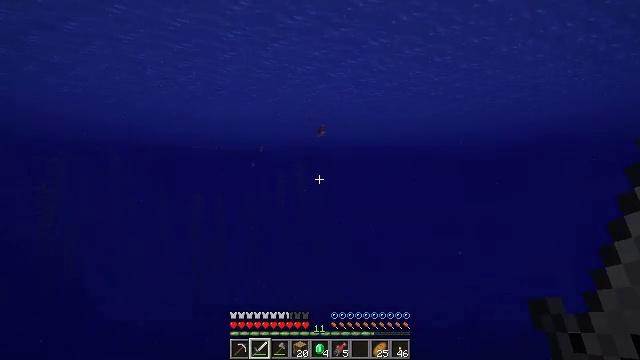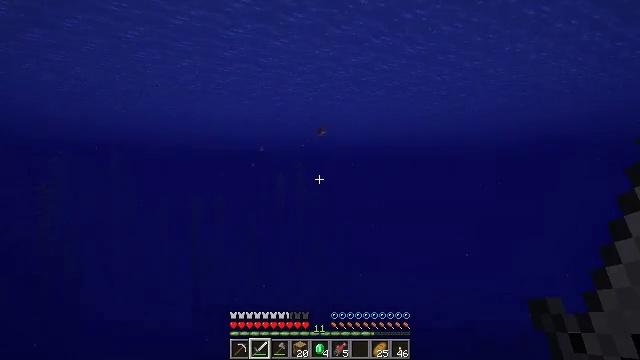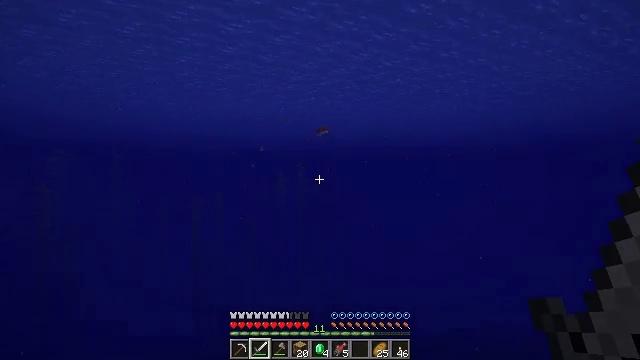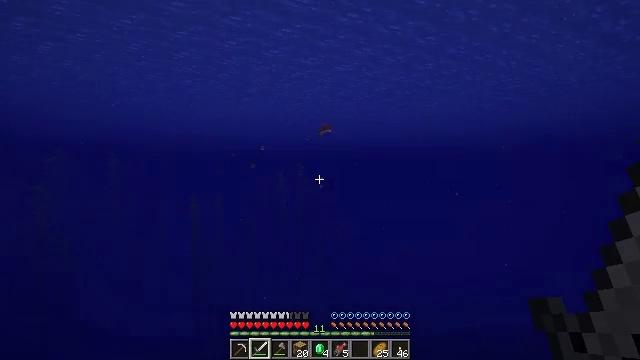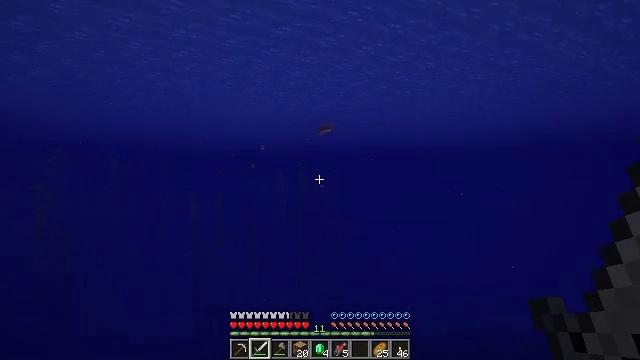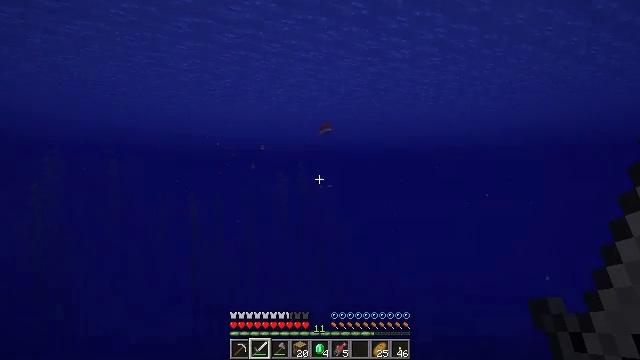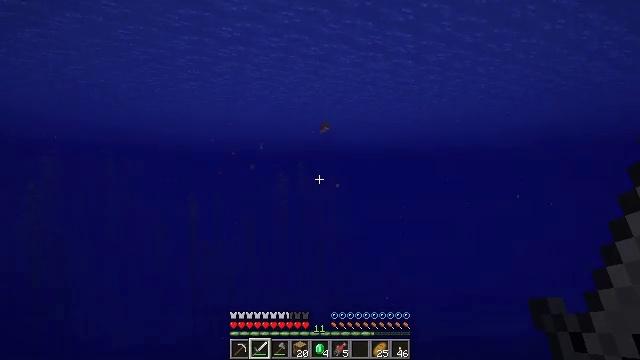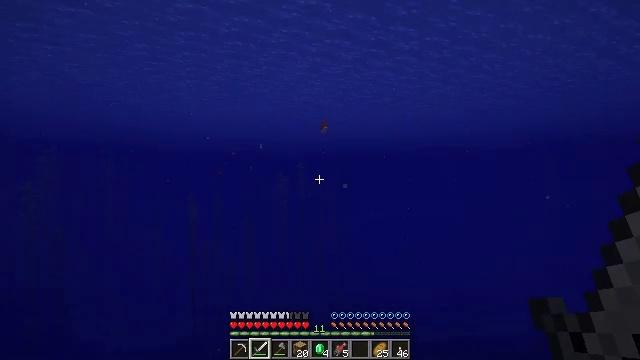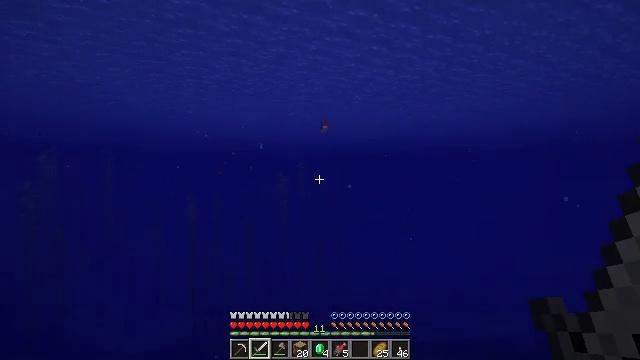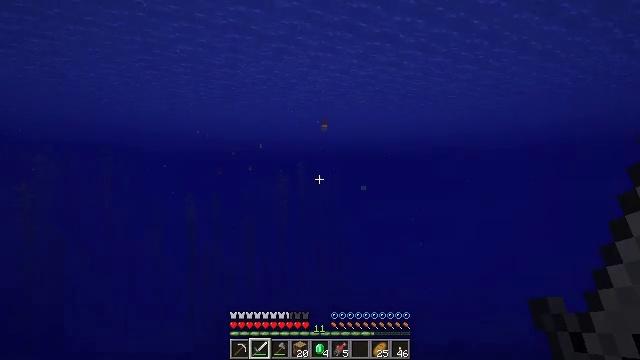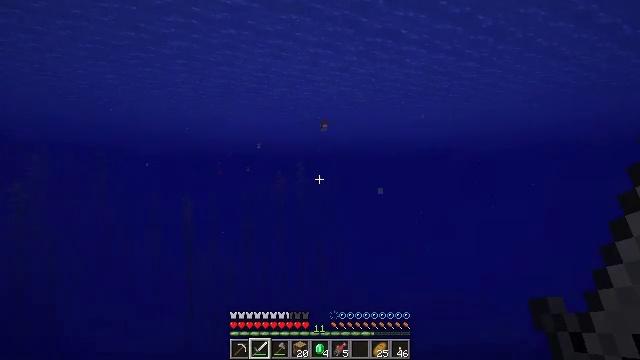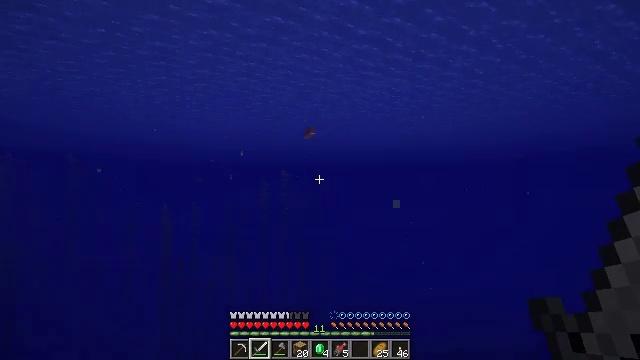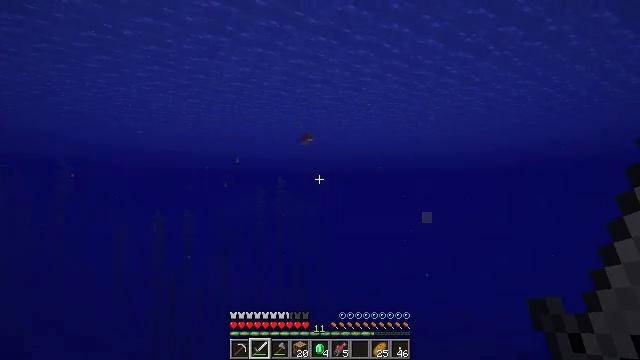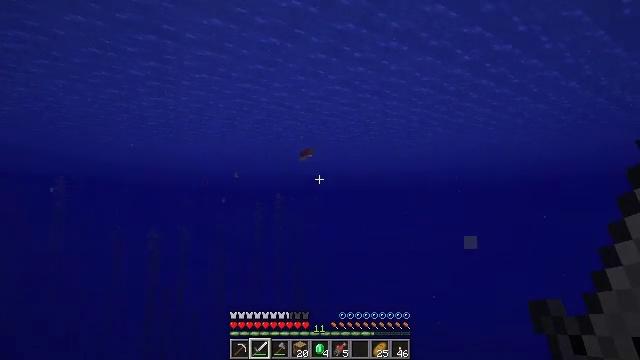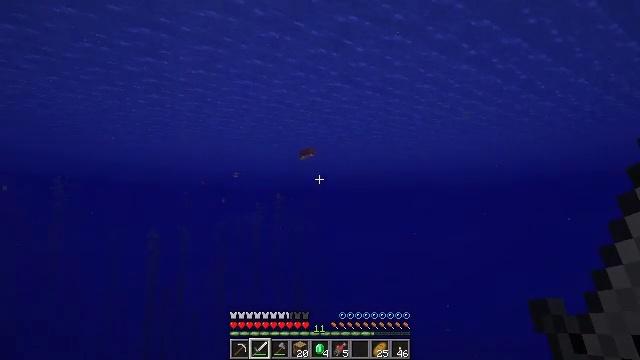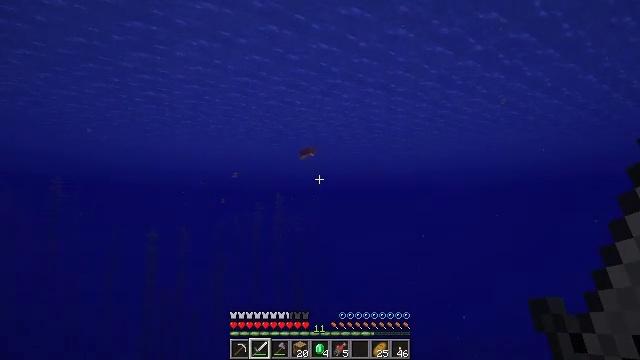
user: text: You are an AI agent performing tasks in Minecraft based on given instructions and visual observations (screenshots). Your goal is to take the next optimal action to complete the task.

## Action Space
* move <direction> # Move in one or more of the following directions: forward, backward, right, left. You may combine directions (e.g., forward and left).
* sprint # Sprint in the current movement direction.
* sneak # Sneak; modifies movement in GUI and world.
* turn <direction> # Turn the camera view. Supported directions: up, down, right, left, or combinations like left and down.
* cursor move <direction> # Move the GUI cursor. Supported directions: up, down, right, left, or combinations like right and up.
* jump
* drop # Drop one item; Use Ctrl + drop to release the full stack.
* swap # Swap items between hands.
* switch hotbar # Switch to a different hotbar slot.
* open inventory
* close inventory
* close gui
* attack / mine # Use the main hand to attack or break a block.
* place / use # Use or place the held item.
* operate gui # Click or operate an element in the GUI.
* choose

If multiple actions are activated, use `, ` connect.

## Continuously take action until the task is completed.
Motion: motion action
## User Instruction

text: Hunt fish.
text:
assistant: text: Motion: move forward, sprint
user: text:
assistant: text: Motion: move forward, sprint
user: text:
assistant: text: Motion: move forward, sprint
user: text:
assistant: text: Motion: move forward, sprint
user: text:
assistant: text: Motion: move forward, sprint
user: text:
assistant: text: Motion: move forward, sprint
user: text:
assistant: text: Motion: move forward, sprint
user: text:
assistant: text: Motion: move forward, sprint
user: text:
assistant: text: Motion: move forward, sprint
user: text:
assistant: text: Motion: move forward, sprint
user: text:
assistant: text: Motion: move forward, sprint, turn right and up
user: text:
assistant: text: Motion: move forward, sprint, turn up
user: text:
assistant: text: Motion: move forward, sprint, turn up
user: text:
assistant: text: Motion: move forward, sprint
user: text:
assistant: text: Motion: move forward, sprint
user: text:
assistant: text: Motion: move forward, sprint
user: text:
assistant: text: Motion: move forward, sprint
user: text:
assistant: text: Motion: move forward, sprint
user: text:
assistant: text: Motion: move forward, sprint
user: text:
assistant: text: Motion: move forward, sprint
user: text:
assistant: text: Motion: move forward, sprint
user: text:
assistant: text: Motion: move forward, sprint
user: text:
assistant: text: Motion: move forward, sprint
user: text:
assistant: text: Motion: move forward, sprint
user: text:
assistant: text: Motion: move forward, sprint, turn left
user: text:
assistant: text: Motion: move forward, sprint
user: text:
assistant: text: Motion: move forward, sprint
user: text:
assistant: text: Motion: move forward, sprint
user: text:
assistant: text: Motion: move forward, sprint
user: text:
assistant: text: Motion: move forward, sprint